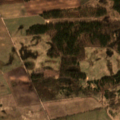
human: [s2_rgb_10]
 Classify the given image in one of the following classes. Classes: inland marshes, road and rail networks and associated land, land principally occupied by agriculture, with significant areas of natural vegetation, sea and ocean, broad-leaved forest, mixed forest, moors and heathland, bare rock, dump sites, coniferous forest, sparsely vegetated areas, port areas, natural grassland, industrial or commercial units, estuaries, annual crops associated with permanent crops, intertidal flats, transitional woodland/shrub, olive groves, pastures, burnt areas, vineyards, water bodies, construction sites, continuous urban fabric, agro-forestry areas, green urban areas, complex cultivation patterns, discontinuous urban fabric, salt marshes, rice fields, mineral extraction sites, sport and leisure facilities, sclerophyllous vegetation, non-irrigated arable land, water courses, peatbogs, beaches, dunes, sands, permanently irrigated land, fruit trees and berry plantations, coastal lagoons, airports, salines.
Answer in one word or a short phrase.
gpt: non-irrigated arable land, pastures, land principally occupied by agriculture, with significant areas of natural vegetation, mixed forest